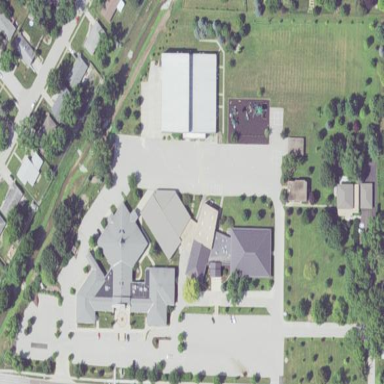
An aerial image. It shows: School located in religious area.